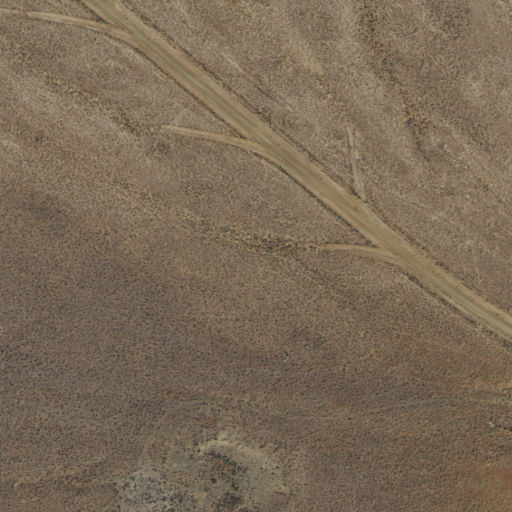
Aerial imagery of valley in Nevada named Horse Canyon containing only shrub